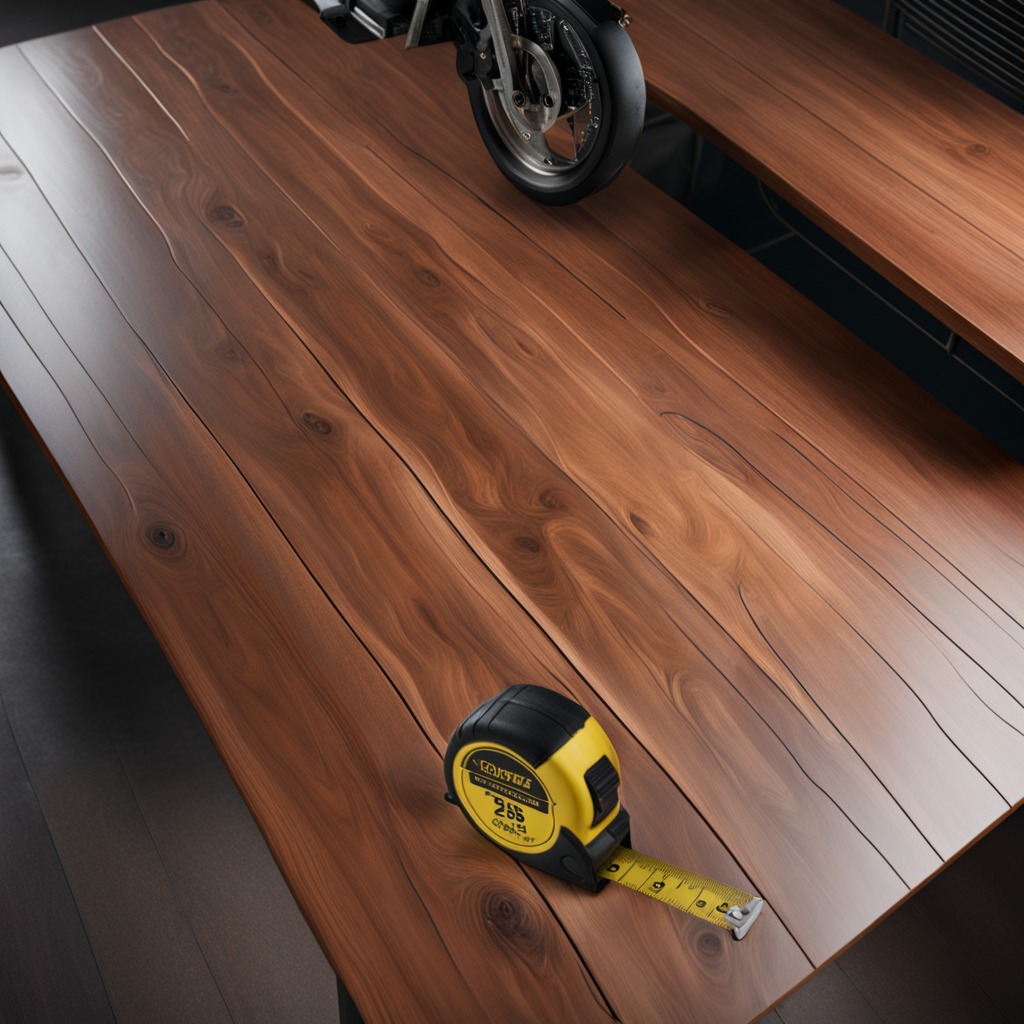
A measuring tape is lying on the oil-spilled wooden table in a vintage motorcycle garage.